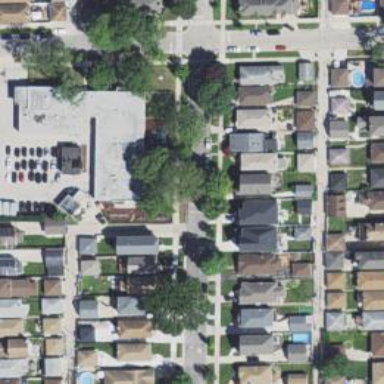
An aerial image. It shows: Alleyway designated as service road.